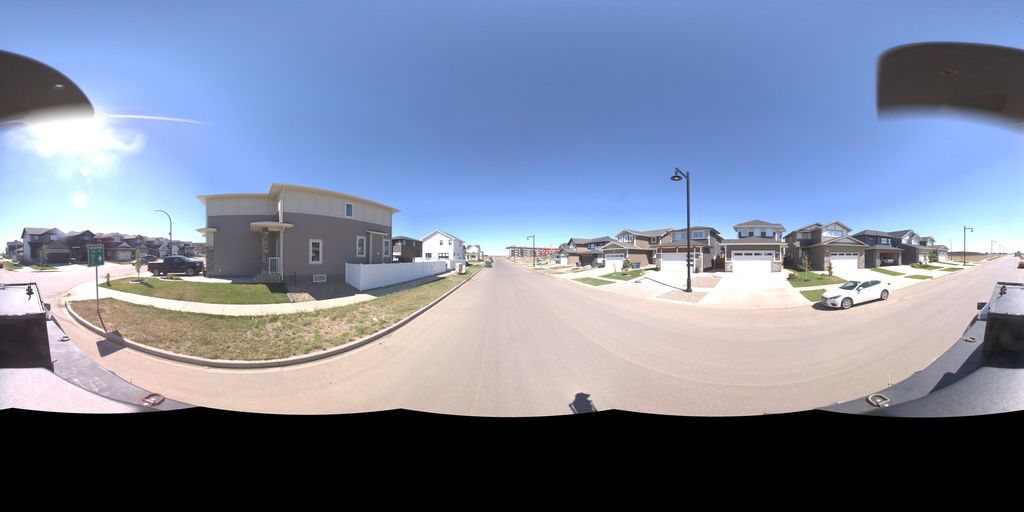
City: saskatoon